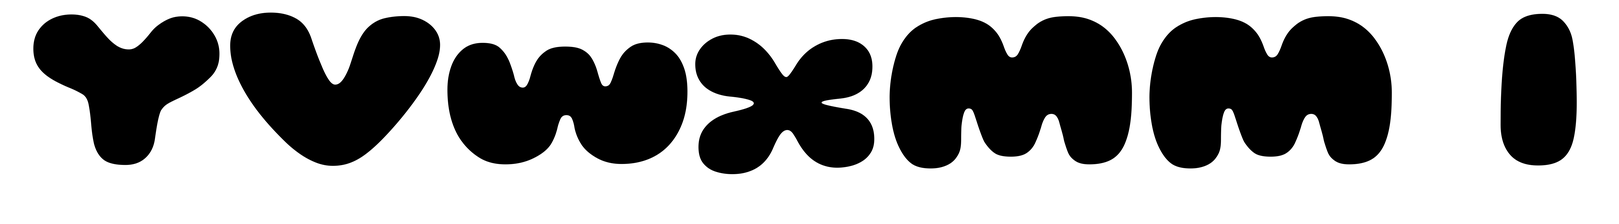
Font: Gluten_Black